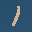
Label: 1